Question: How would you print the name of the previous month please?
I'm writing Drupal 7 blocks representing "the miss/mister of the last month" at my site and wonder how to do it best:

The additional difficulty is that my website is in Russian and the names are declinated.
Currently I've hardcoded month names in an array. And I don't know how to find the corrent index in that array:
'''
function pref_block_view($block_name = '') {
$MONTHS = array(
'ianvaria',
'fevralia',
'marta',
'aprelia',
'maia',
'iiunia',
'iiulia',
'avgusta',
'sentiabria',
'oktiabria',
'noiabria',
'dekabria',
);
...
if ($block_name == 'pref_mister') {
$result = db_query("
select r.id,
count(r.id),
u.first_name,
u.avatar,
u.city
from pref_rep r, pref_users u where
r.nice=true and
to_char(current_timestamp - interval '1 month', 'IYYY-MM') =
to_char(r.last_rated, 'IYYY-MM') and
u.female=false and
r.id=u.id
group by r.id , u.first_name, u.avatar, u.city
order by count(r.id) desc
limit 1
");
$record = $result->fetchObject();
return array(
'subject' => sprintf('Favorit %s', $MONTHS[2]),
'content' => sprintf('
<p align="center">%s</p>
<p align="center">%s</p>
<p align="center">%u otsenok</p>',
user_link($record),
user_avatar($record),
$record->count),
);
}
'''
I tried
'''
setlocale(LC_TIME, "ru_RU");
print strftime("%B", strtotime("1/3/2003"));
# don't know how to get the prev. month date above...
'''
but it has given me funny characters (probably not Russian in UTF8 - which is what I need).
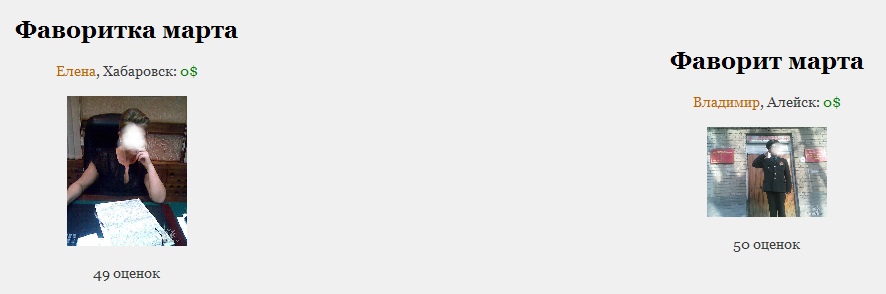
Answer: '''
date("n");
'''
will give you the month without leading zeroes, subtract one for your array index.
Edit: I mean subtract 2, since you'll want the previous month. Then make sure it doesn't go into negatives.